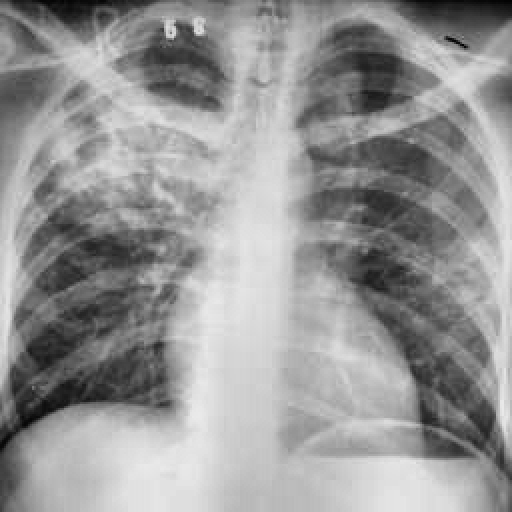
Finding: TUBERCULOSIS